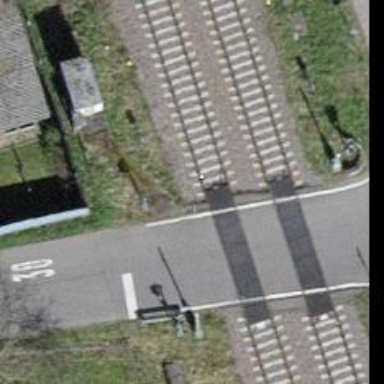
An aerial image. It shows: Level crossing along the railway.